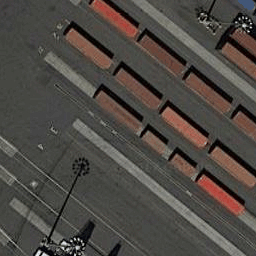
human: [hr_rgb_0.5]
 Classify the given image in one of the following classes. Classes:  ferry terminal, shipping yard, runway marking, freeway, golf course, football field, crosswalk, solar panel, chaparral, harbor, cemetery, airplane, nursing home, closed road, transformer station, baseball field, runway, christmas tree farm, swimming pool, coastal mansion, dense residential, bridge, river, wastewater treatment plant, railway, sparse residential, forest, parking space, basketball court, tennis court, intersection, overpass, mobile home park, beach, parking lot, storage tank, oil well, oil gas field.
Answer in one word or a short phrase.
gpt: shipping yard